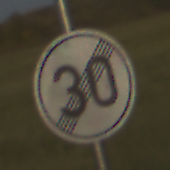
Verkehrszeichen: EndeGeschwindigkeit30
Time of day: SunriseSunset
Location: Outdoor (Nature)
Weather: PartlyCloudy
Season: NotSpecified
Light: Natural